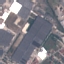
Land use / land cover class: Industrial